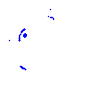
Particle: kaon